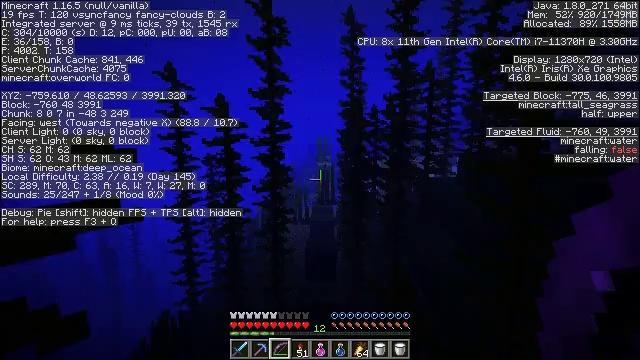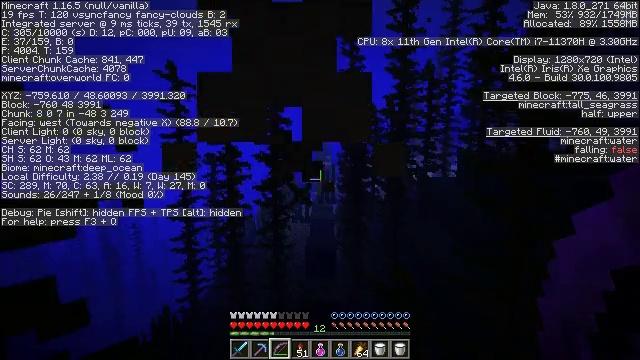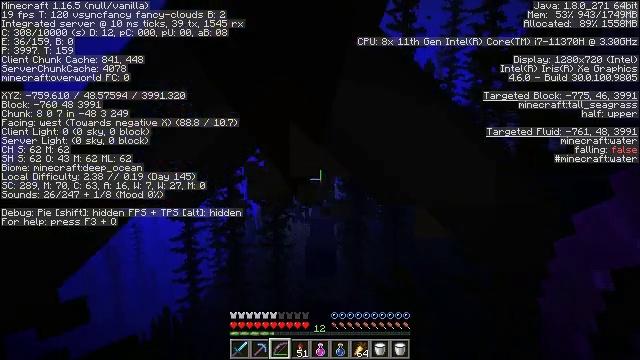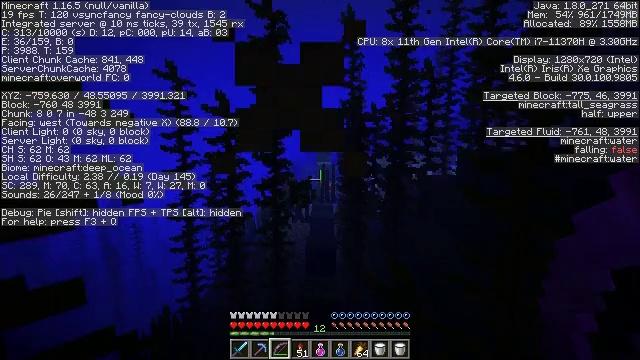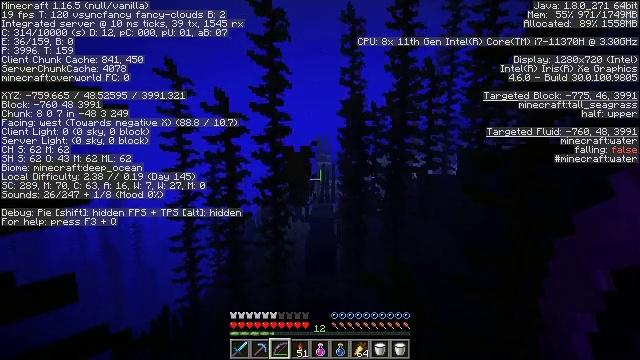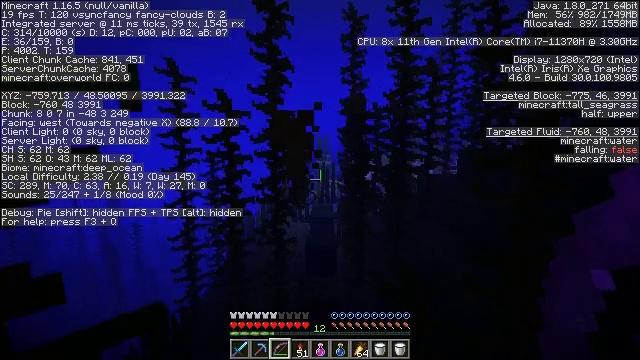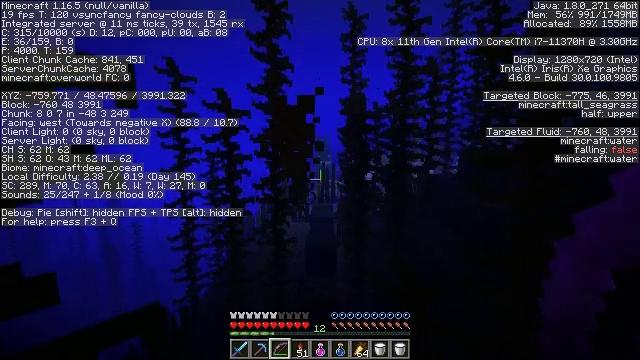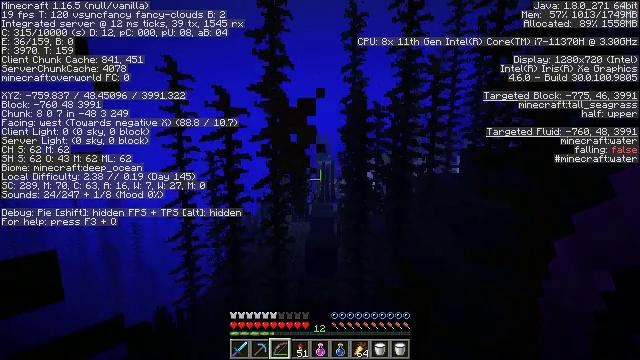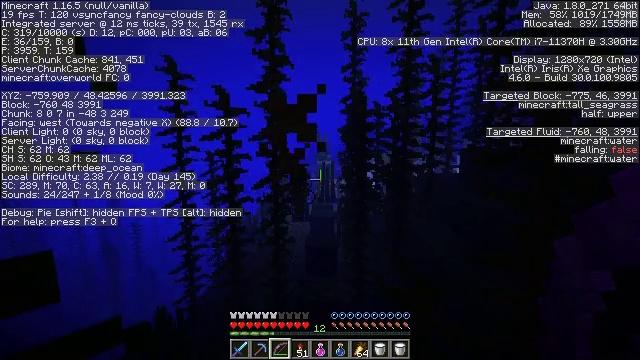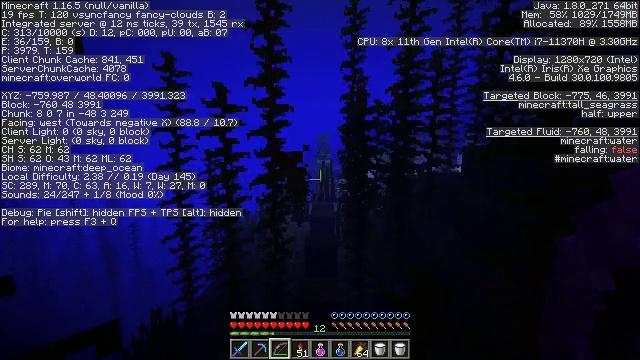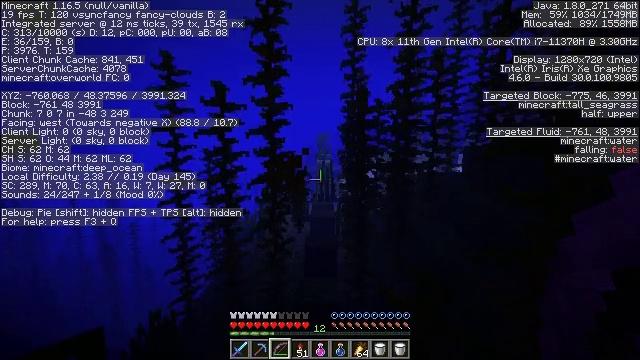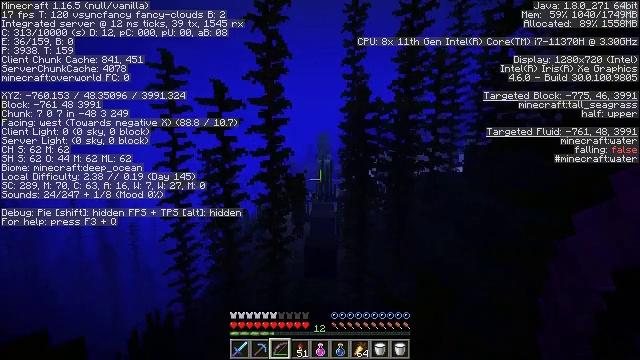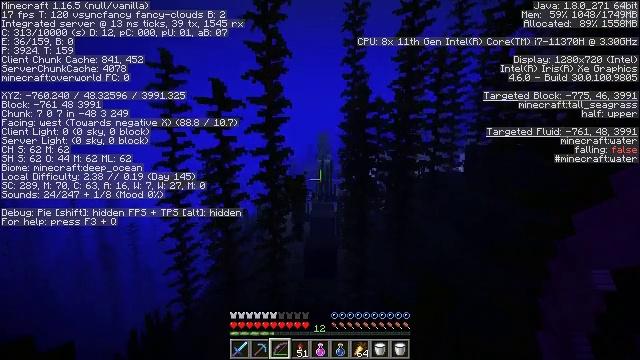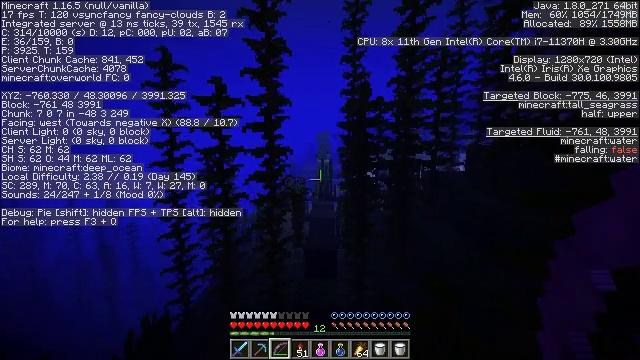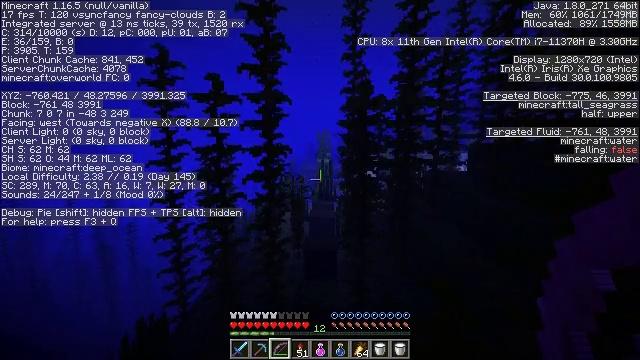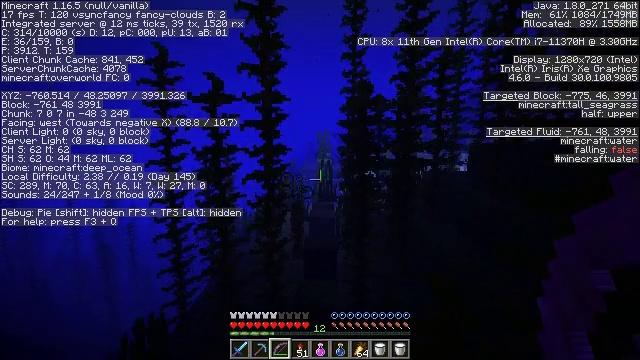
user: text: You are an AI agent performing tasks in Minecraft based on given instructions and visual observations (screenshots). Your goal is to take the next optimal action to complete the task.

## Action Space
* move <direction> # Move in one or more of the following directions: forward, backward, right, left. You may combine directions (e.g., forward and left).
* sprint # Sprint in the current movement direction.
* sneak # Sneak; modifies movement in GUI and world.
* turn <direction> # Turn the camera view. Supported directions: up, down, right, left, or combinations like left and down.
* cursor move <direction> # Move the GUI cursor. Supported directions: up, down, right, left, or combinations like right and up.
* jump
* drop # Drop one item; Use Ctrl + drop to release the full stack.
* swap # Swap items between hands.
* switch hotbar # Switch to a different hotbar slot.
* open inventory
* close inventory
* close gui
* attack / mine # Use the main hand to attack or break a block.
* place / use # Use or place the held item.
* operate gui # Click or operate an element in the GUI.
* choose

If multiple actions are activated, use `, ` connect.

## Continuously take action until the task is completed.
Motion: motion action
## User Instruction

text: Harvest kelp plant in the water.
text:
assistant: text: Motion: no_op
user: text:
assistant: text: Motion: no_op
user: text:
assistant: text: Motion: move forward
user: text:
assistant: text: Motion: move forward
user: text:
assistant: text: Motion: move forward
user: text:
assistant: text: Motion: move forward
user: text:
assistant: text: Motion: move forward
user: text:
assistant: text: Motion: move forward
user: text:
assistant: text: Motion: move forward
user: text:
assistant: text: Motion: move forward
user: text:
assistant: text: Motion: move forward
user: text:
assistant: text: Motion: move forward
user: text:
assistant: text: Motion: move forward
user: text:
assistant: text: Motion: move forward
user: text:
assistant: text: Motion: move forward
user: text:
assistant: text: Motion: move forward
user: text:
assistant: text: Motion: move forward, turn down
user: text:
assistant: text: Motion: move forward, turn down
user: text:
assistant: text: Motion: move forward, turn down
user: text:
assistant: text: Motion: move forward
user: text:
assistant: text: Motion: move forward
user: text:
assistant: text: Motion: move forward
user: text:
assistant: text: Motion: move forward, switch to hotbar 2
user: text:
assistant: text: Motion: move forward, switch to hotbar 2
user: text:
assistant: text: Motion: move forward, switch to hotbar 2
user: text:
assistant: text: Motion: move forward, turn right
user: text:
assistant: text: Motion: move forward, turn right
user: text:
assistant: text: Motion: move forward, turn right
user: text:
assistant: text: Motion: move forward, turn right
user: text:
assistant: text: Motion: move forward, turn right